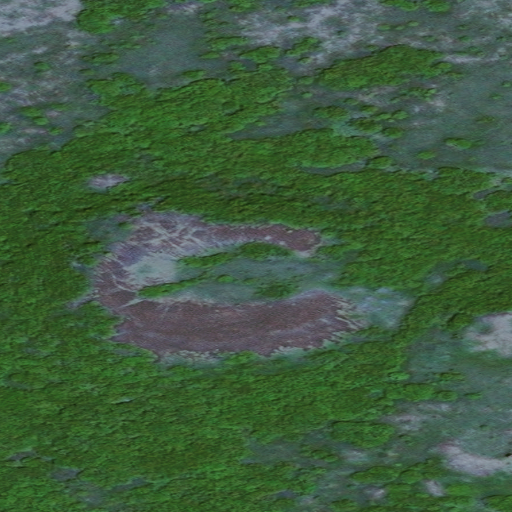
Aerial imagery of mountain in Alaska named West Hill containing only unknown